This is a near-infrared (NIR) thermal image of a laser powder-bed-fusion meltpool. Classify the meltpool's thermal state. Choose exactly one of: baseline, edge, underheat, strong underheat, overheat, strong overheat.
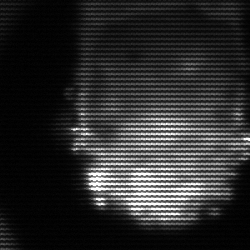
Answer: baseline